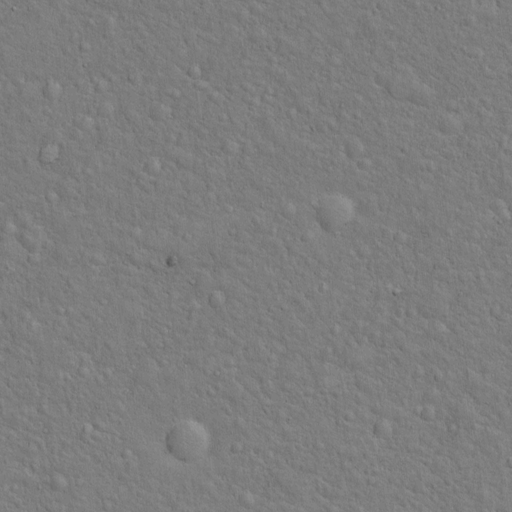
Classes present: Background